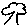
Label: tree